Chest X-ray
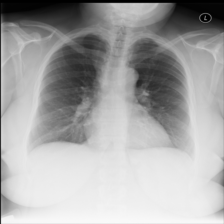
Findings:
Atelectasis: negative
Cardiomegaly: negative
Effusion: negative
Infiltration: negative
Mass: negative
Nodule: negative
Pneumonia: negative
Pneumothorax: negative
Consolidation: negative
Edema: negative
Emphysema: negative
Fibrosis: negative
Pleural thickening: negative
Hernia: negative